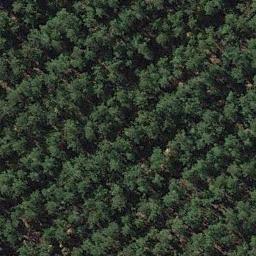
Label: forest